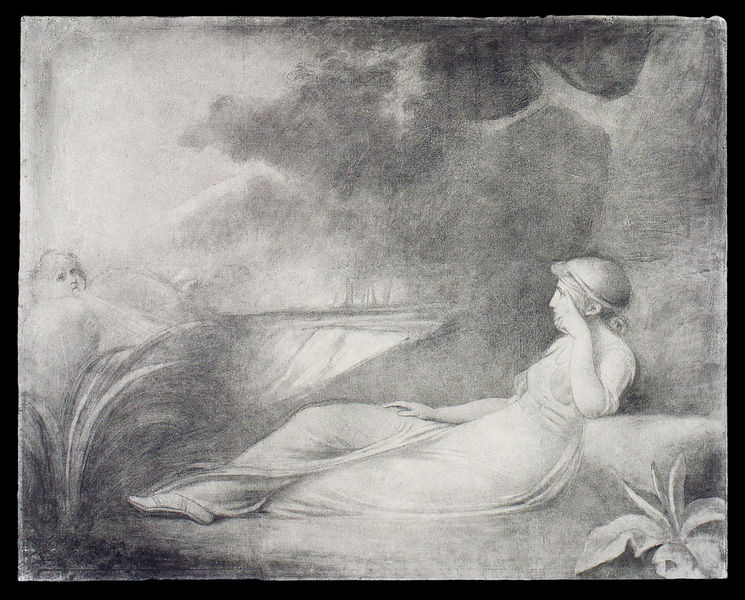
Titel: Psyche, durch einen Zephir verweht
Künstler: George Romney
Institution: Liverpool, Walker Art Gallery
Schlagwörter: baum, hand, wasser, fluss, see, ufer, busen, frau, kleid, zeichnung, dame, gras, bild, natur, schilf, stamm, wind, gewässer, gewand, kind, pflanze, pflanzen, engel, putte, ruhe, liegen, weib, kopftuch, bett, junge, erotisch, liegend, kohle, liegende, druck, schwarz weiß, radierung, kunst, mythologie, göttin, sandale, venus, putti, blasen, veus, ang, nympe